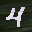
Label: 4